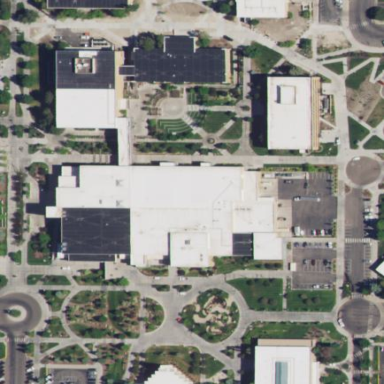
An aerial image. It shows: University building.